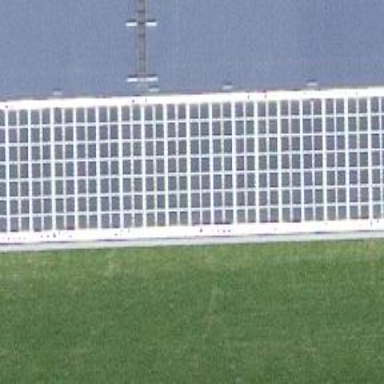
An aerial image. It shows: Solar power generator using photovoltaic method with solar photovoltaic panel types.